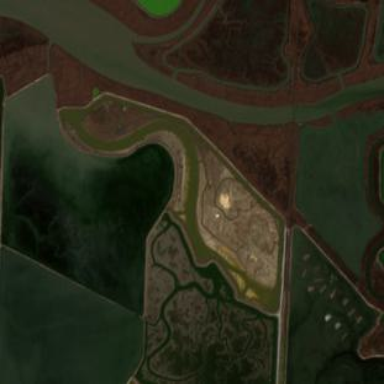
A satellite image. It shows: Saltmarsh wetland.